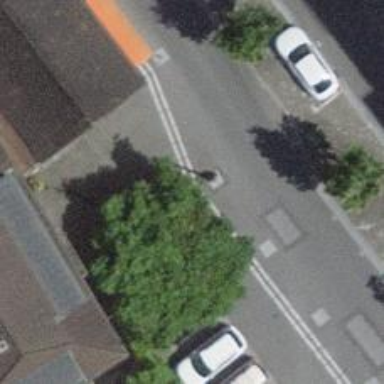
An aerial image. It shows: Sidewalk.